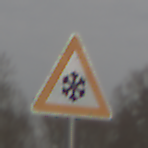
Verkehrszeichen: SchneeOderEisglaette
Umgebung: Outdoor, Suburban
Tageszeit: MorningAfternoon
Wetter: Overcast
Licht: Natural
Jahreszeit: NotSpecified
Kontrast: LowContrast